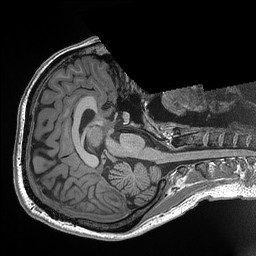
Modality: T1w
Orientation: axial
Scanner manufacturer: siemens
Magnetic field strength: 3 T
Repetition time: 2.3 s
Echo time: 0.00298 s